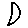
Label: moon